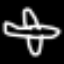
Label: airplane